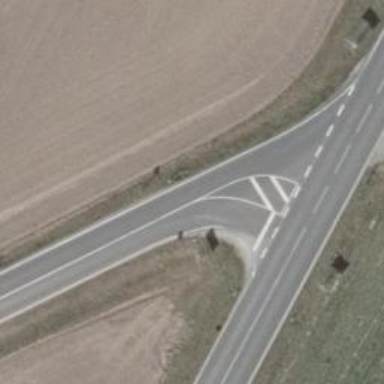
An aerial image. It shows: Stop road.